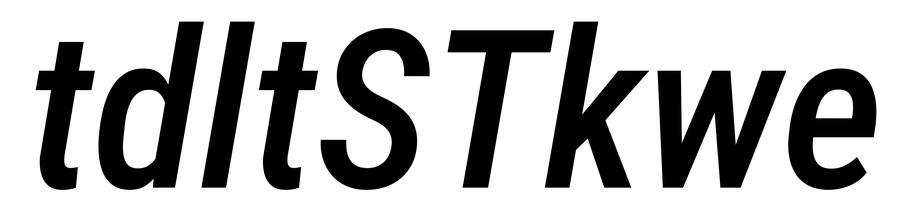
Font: Roboto-Italic_Condensed_Medium_Italic